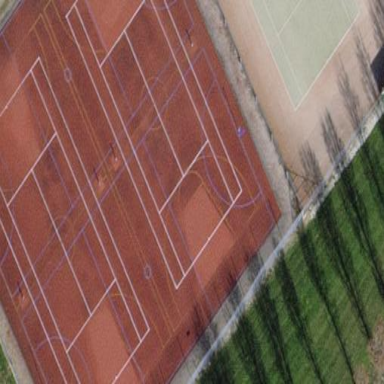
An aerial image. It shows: Multi-sport pitch for leisure and various sports activities.